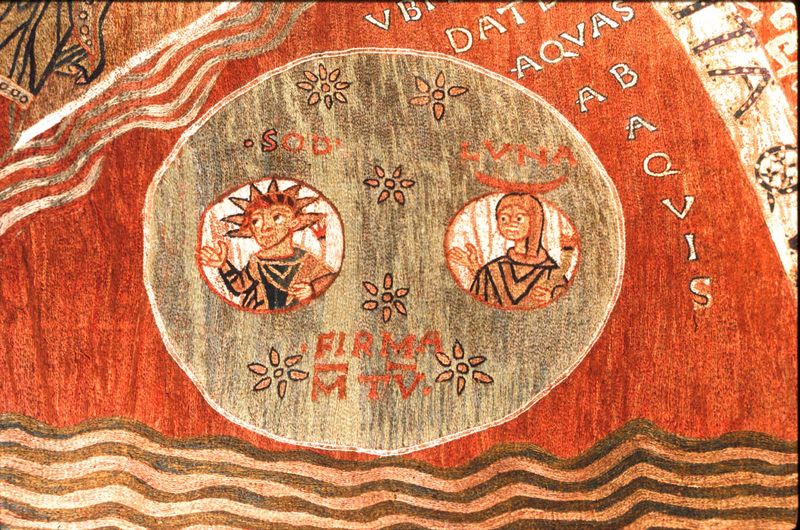
Titel: Wandteppich mit der Schöpfungsgeschichte, Tapiz de la Creación
Standort: Gerona, Kathedrale (EU - E)
Schlagwörter: mann, meer, blume, blumen, frau, rot, sonne, stoff, personen, schrift, welle, wellen, linien, detail, inschrift, wandmalerei, mond, antike, strahlen, sterne, text, buchstaben, kreise, worte, allegorie, götter, textil, welt, gewebt, latein, lateinisch, firmament, strahlenkranz, luna, planeten, sternenkranz, ab, sod, fiama, aquis, aquas, mtv